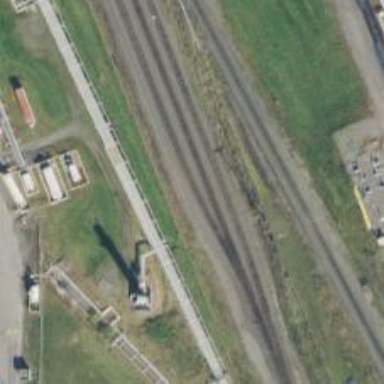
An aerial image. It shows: Railway siding for service.